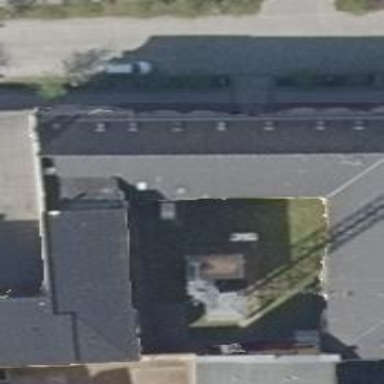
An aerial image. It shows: Police building.